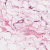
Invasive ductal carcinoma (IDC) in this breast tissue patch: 0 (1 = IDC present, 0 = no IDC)